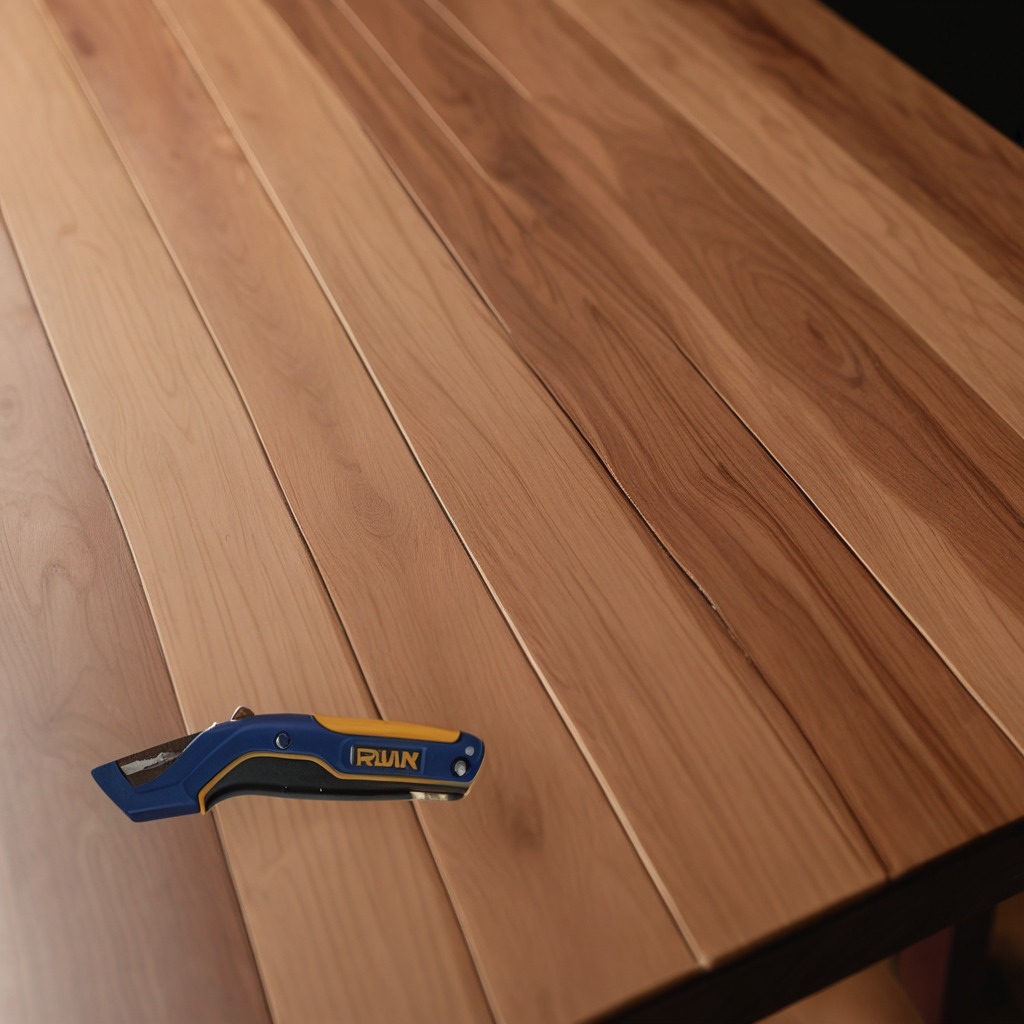
A utility knife is lying on the wooden table in a carpentry studio.